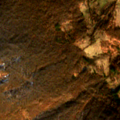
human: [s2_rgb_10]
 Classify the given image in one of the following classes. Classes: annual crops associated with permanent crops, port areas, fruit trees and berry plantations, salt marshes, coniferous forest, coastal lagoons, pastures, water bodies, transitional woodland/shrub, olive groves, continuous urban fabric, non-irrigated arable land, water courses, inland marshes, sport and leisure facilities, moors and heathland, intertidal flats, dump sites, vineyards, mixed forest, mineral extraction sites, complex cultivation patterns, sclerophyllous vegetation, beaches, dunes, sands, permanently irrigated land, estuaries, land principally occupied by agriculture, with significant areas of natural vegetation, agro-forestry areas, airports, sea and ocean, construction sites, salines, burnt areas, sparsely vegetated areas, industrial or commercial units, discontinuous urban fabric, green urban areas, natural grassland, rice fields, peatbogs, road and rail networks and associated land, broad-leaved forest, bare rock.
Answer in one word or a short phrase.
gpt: non-irrigated arable land, land principally occupied by agriculture, with significant areas of natural vegetation, broad-leaved forest